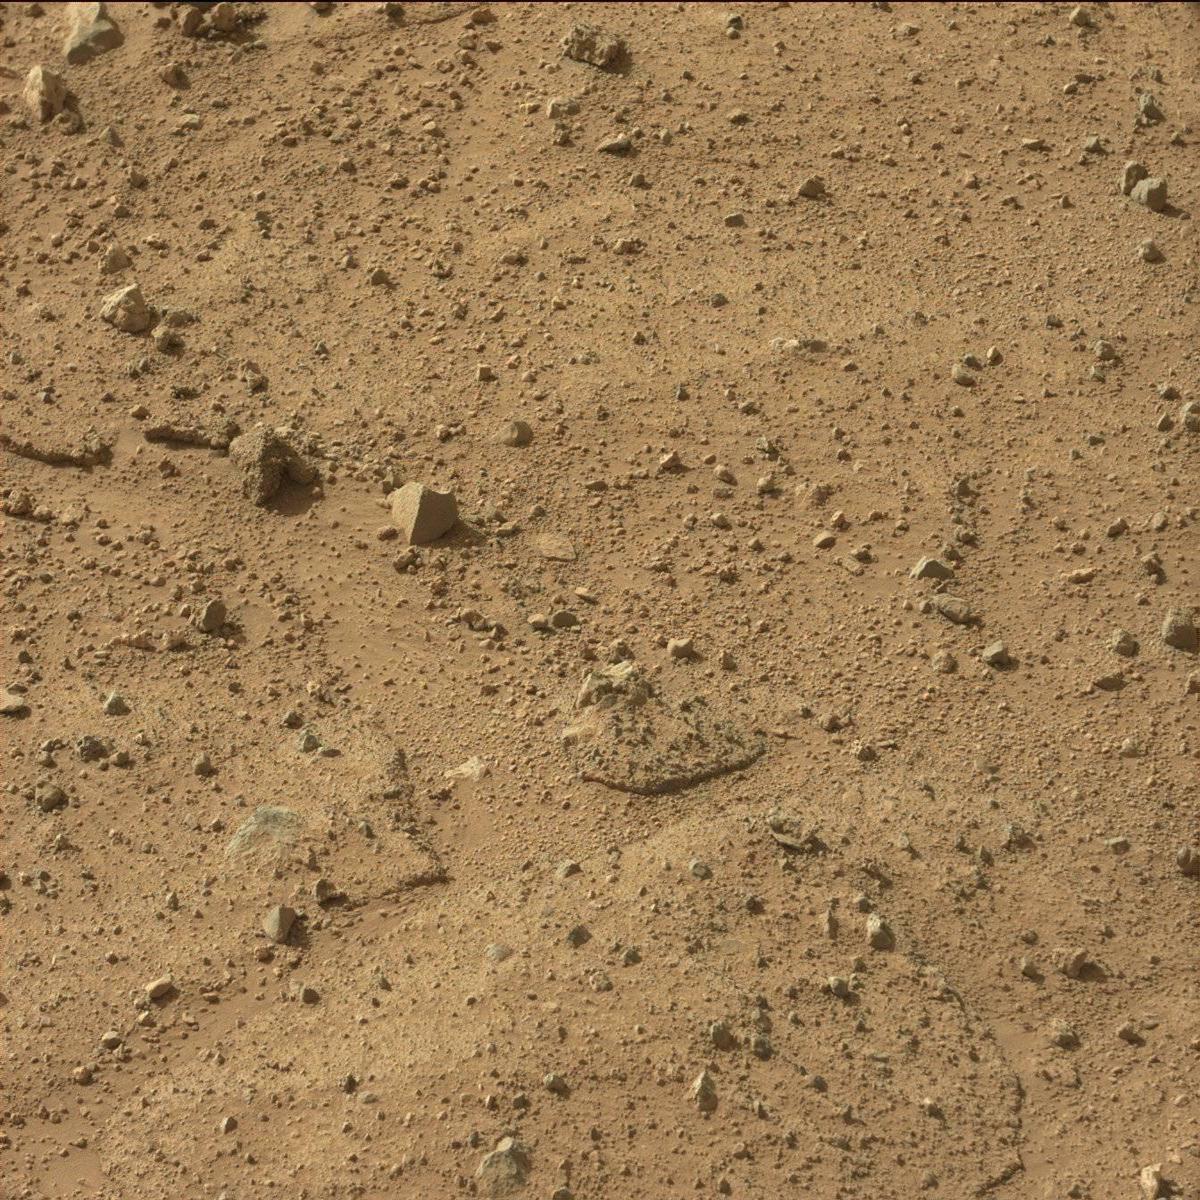
Terrain classes present: Bedrock, Rock, Sand / Soil